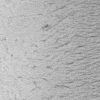
Atmospheric dust classification: not_dusty